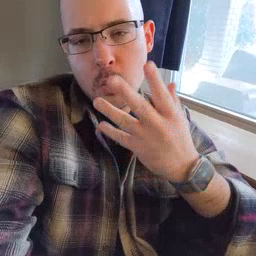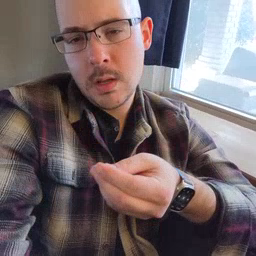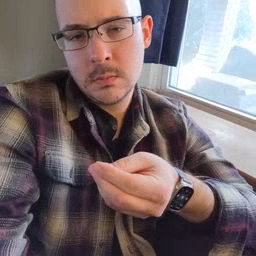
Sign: wet